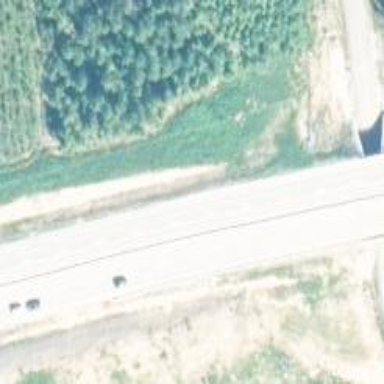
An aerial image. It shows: Trunk highway.